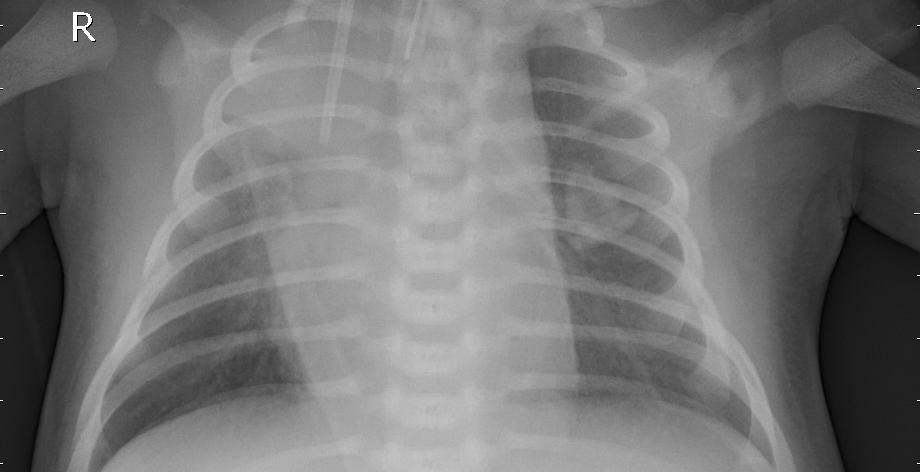
Diagnosis: PNEUMONIA